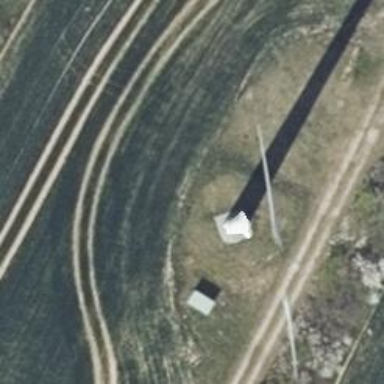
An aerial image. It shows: Wind generator in the form of horizontal axis wind turbine.